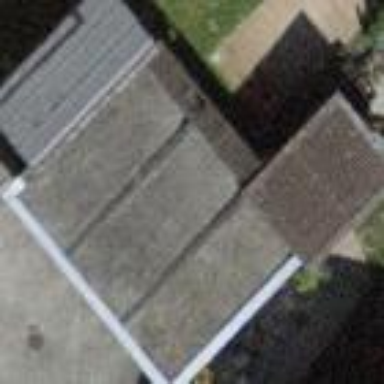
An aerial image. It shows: Group of garages.